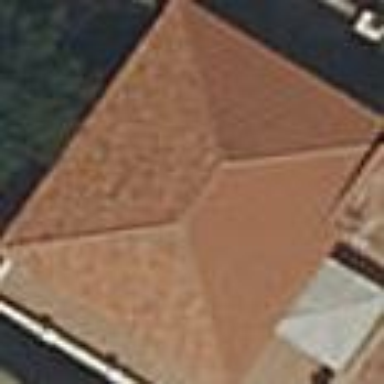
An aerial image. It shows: Hipped-roof house.